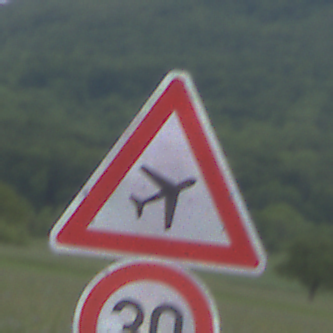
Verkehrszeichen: FlugbetriebLinks
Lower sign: Geschwindigkeit30
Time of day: Midday
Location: Outdoor (RoadRail)
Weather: PartlyCloudy
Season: NotSpecified
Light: Natural